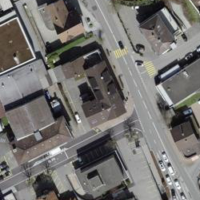
EUNIS habitat code: 54
Species observed at this site:
Tanacetum parthenium